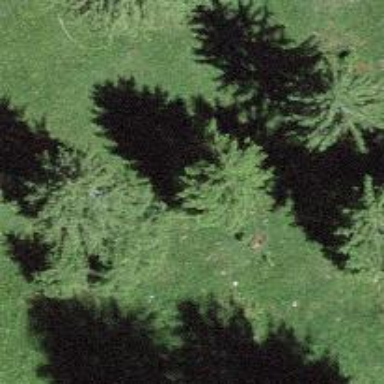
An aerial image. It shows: Single tag "natural: tree."